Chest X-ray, PA view. Patient: 33 years old, sex M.
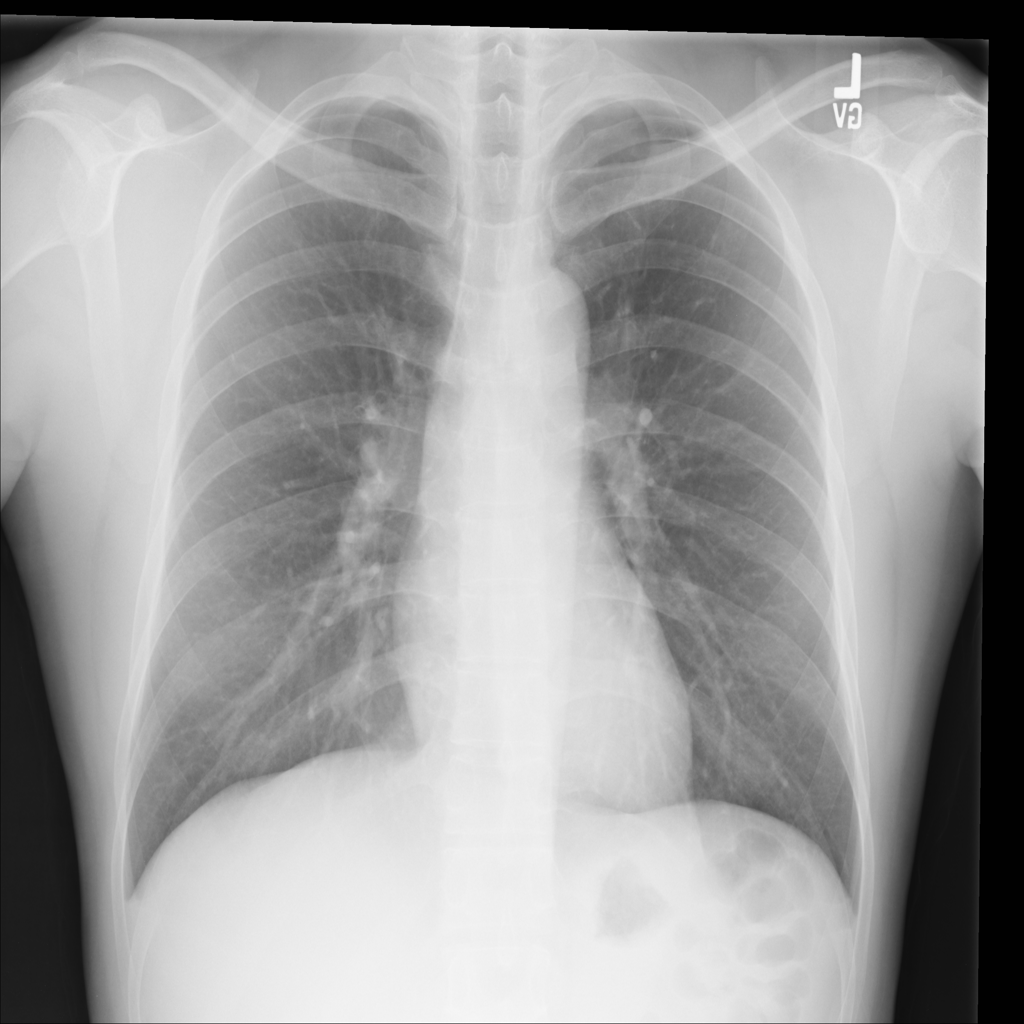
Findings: No Finding